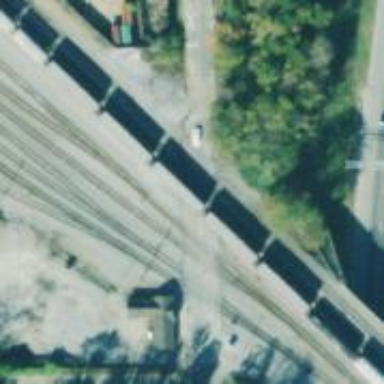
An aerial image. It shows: Level crossing with lights on the railway.